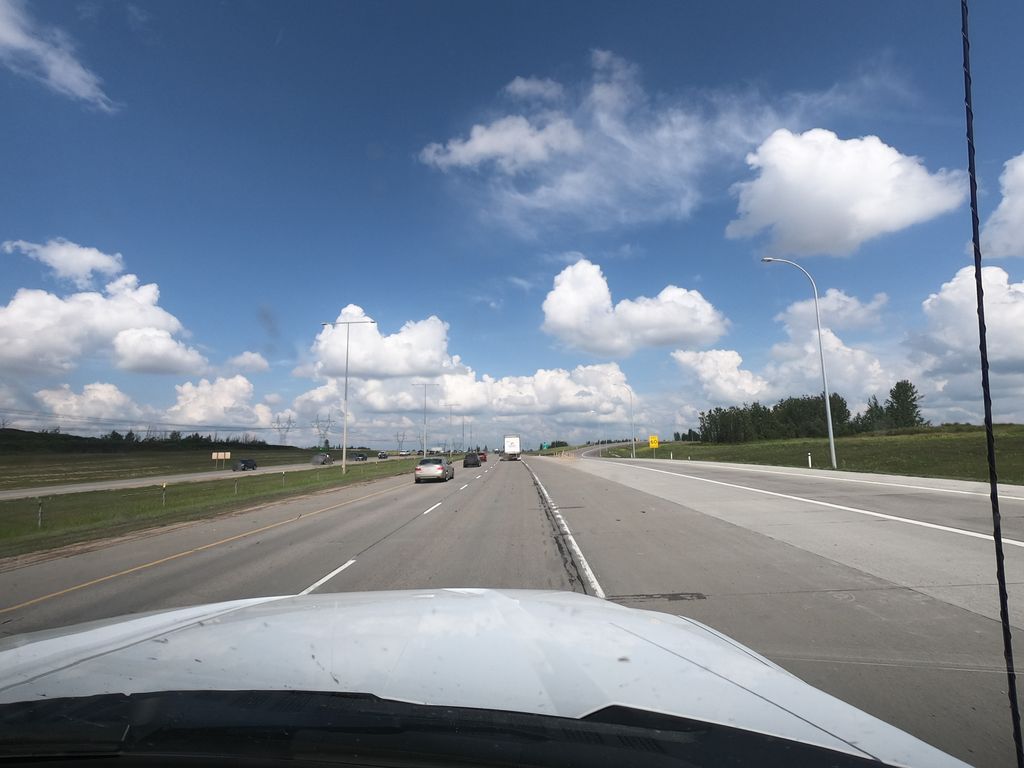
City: edmonton